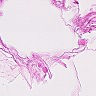
Metastatic tissue present: no